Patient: sex M, age 29
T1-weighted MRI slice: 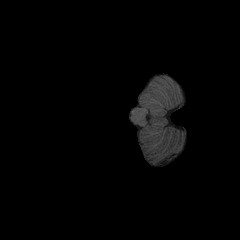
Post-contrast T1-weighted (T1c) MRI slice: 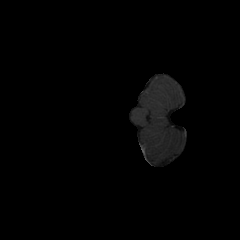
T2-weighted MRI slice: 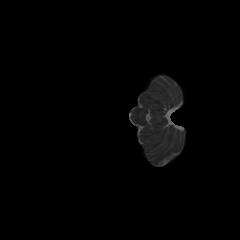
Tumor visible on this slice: no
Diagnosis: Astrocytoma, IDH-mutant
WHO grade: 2